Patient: sex M, age 61
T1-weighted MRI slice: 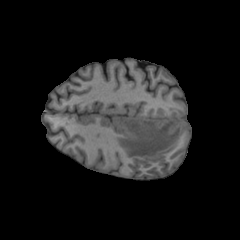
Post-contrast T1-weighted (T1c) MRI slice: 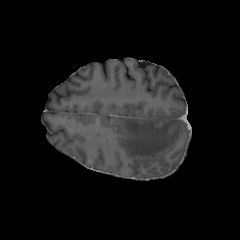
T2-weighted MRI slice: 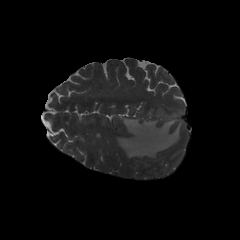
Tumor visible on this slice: yes
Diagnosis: Glioblastoma, IDH-wildtype
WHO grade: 4